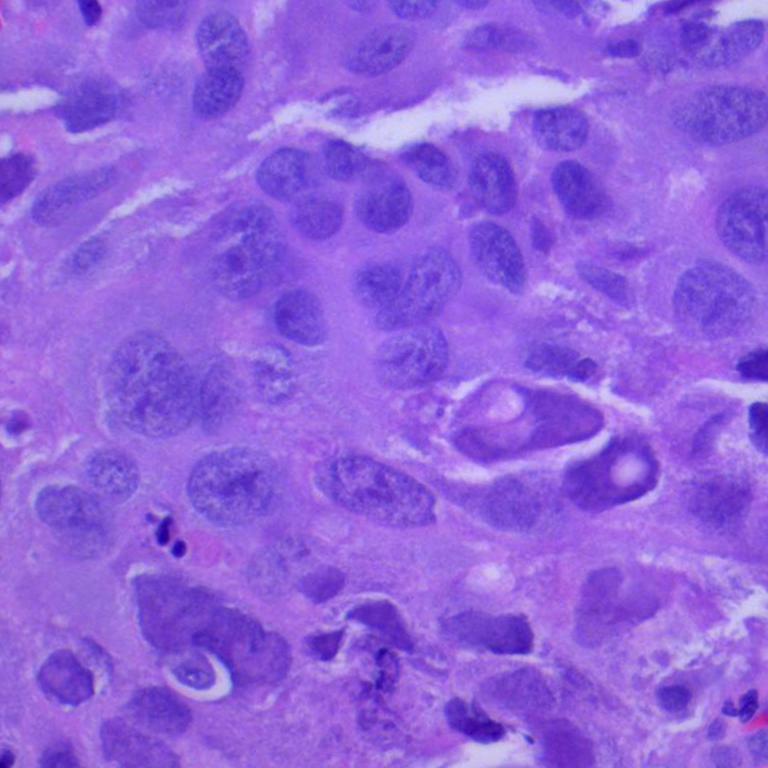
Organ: lung
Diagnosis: squamous carcinomas